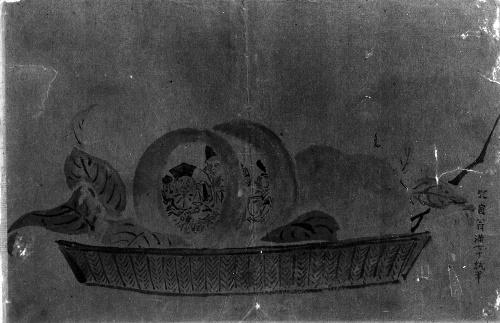
Artist: Katsushika Hokusai
Artist bio: Japanese, Tokyo (Edo) 1760–1849 Tokyo (Edo)
Date: 18th–19th century
Object type: Drawing
Classification: Paintings
Medium: Ink and color on brown prepared paper
Culture: Japan
Period: Edo period (1615–1868)
Dimensions: 11 x 16 in. (27.9 x 40.6 cm)
Department: Asian Art
Credit line: Gift of Annette Young, in memory of her brother, Innis Young, 1956
Accession year: 1956
Repository: Metropolitan Museum of Art, New York, NY
Tags: Men|Boats